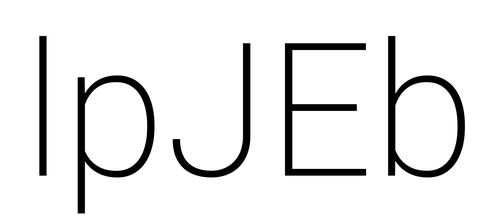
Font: Roboto_ExtraLight